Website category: book
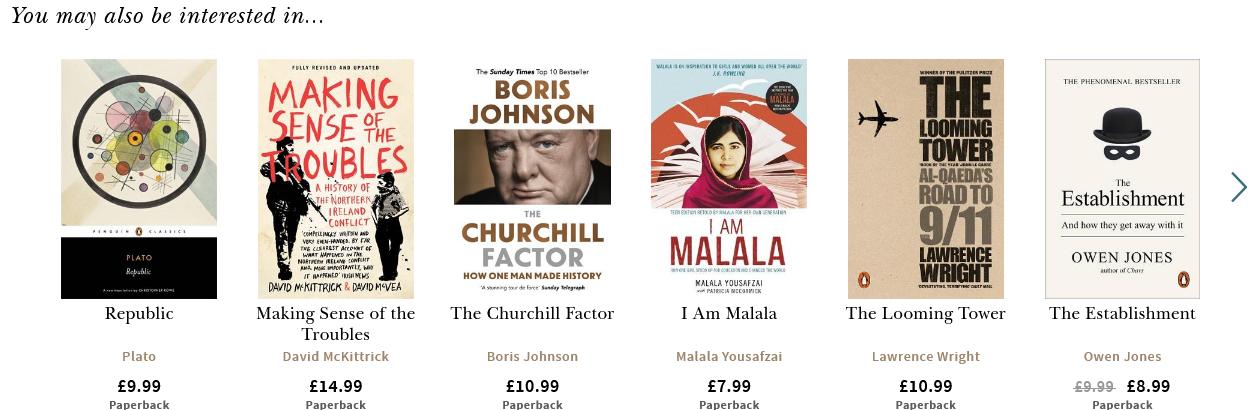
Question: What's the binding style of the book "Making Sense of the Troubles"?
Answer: Paperback

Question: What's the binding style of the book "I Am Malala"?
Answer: Paperback

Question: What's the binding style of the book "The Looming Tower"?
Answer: Paperback

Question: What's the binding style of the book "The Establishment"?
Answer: Paperback

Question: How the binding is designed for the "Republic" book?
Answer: Paperback

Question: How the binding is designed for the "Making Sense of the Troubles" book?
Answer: Paperback

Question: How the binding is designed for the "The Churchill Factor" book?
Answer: Paperback

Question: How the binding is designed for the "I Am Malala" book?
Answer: Paperback

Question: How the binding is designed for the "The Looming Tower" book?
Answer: Paperback

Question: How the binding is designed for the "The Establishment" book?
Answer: Paperback

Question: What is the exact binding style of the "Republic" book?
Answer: Paperback

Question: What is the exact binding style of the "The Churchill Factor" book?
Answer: Paperback

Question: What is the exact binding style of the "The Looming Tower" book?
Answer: Paperback

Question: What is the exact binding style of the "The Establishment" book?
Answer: Paperback

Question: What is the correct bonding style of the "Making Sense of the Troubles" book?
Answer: Paperback

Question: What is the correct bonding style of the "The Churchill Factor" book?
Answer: Paperback

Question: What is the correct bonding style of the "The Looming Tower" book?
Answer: Paperback

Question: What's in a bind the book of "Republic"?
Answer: Paperback

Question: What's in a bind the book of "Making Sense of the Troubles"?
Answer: Paperback

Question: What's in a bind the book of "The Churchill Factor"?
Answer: Paperback

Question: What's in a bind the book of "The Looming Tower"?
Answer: Paperback

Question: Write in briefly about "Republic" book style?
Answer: Paperback

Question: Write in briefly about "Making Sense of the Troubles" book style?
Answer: Paperback

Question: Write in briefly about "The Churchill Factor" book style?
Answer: Paperback

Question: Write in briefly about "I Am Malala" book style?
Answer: Paperback

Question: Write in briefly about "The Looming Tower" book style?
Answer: Paperback

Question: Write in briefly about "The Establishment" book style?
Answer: Paperback

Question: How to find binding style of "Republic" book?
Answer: Paperback

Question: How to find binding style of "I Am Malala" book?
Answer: Paperback

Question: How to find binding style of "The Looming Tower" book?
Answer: Paperback

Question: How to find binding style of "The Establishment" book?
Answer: Paperback